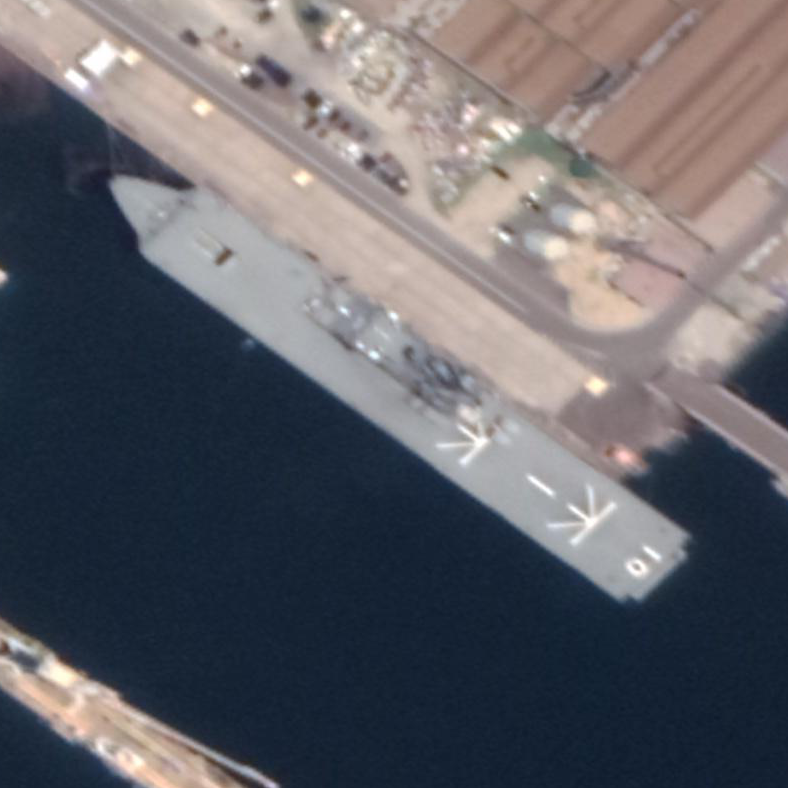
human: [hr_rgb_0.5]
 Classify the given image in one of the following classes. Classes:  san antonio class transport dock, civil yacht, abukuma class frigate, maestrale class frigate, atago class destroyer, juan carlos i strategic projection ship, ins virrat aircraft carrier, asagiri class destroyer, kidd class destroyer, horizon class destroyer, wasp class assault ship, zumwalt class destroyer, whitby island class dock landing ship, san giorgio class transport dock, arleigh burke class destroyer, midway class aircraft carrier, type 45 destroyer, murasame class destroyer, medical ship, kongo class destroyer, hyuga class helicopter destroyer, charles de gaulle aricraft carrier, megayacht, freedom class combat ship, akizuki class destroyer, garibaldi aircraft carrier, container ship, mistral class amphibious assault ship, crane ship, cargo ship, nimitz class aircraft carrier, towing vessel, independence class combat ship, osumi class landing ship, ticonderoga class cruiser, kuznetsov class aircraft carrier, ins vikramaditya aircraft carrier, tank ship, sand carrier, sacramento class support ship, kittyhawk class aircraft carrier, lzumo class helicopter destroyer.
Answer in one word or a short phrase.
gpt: Osumi class landing ship